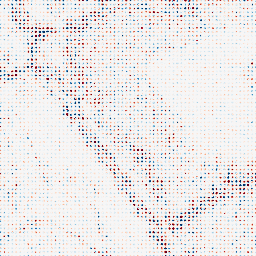
Category: wavelet
Decomposition family: wavelet_dwt
Decomposition parameters: wavelet: db8
level: 2
Upsampling method: sinc_blackman
Upsampling parameters: scale: 8
kernel_size: 4
Upsampling scale: 8